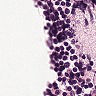
Metastatic tissue present: no